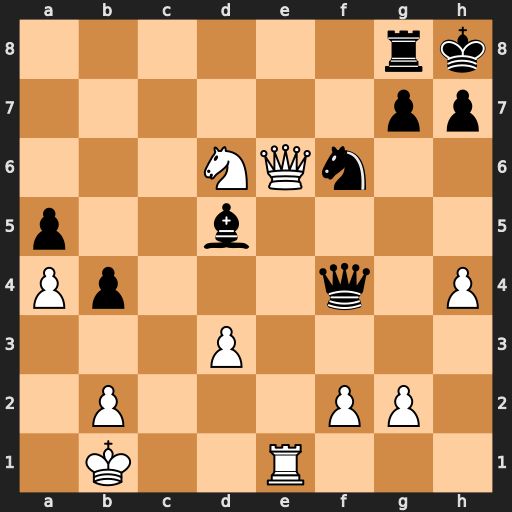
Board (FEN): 6rk/6pp/3NQn2/p2b4/Pp3q1P/3P4/1P3PP1/1K2R3
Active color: w
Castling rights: -
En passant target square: -
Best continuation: Nf7#